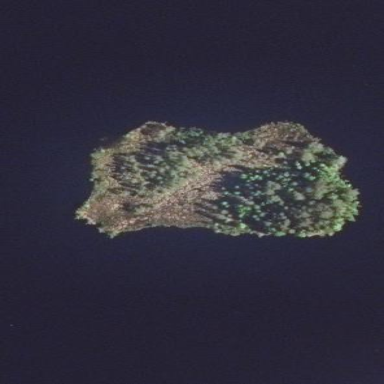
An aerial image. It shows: Islet.